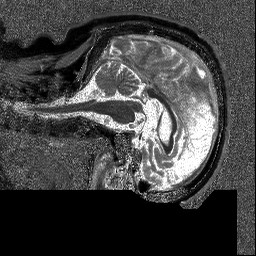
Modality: T1map
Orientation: sagittal
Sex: male